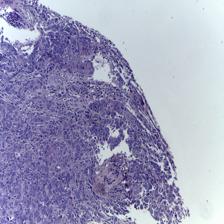
Diagnosis: OSCC